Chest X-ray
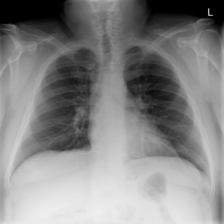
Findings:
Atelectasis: negative
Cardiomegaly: negative
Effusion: negative
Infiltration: negative
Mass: negative
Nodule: negative
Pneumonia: negative
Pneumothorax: negative
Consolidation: negative
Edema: negative
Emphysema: negative
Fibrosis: negative
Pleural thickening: negative
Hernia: negative